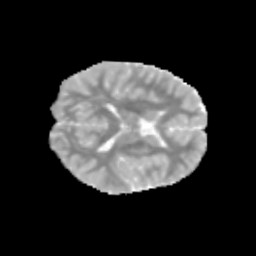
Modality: MD
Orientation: axial
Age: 8
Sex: male
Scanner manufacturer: siemens
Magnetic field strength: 3 T
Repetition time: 3.8 s
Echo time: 0.07 s